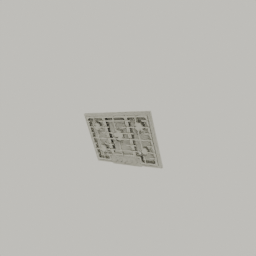
Label: appliances